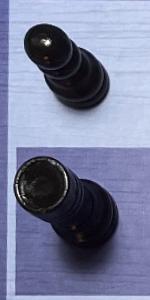
Label: Rook_Black